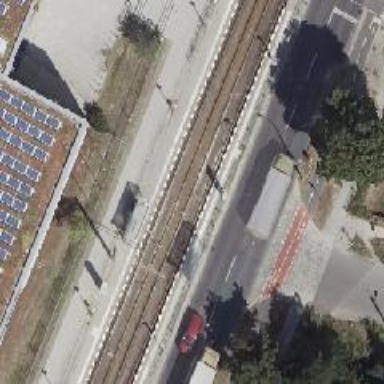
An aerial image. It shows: Tram stop position for public transport.